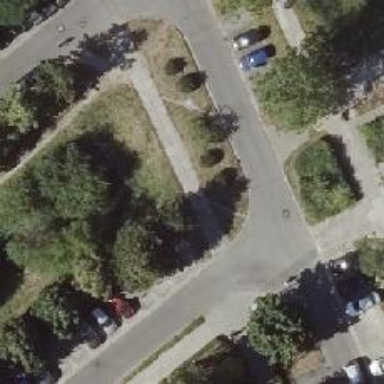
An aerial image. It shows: Asphalt sidewalk.